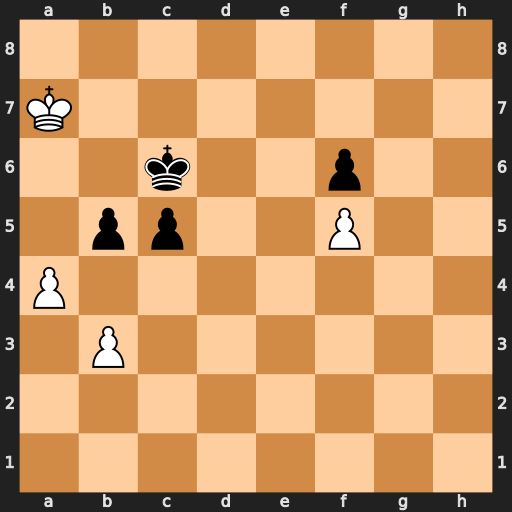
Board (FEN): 8/K7/2k2p2/1pp2P2/P7/1P6/8/8
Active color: w
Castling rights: -
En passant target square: -
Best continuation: axb5+ Kxb5 Kb7